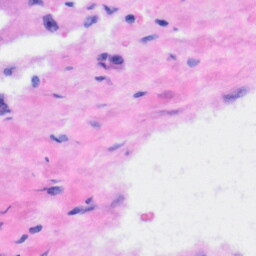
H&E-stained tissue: Liver